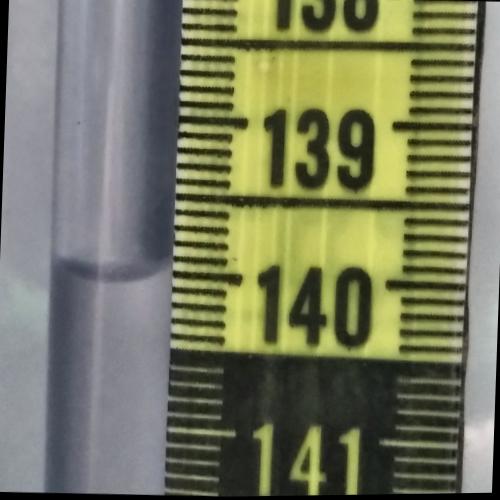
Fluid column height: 140.0 cm